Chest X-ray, PA view. Patient: 64 years old, sex M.
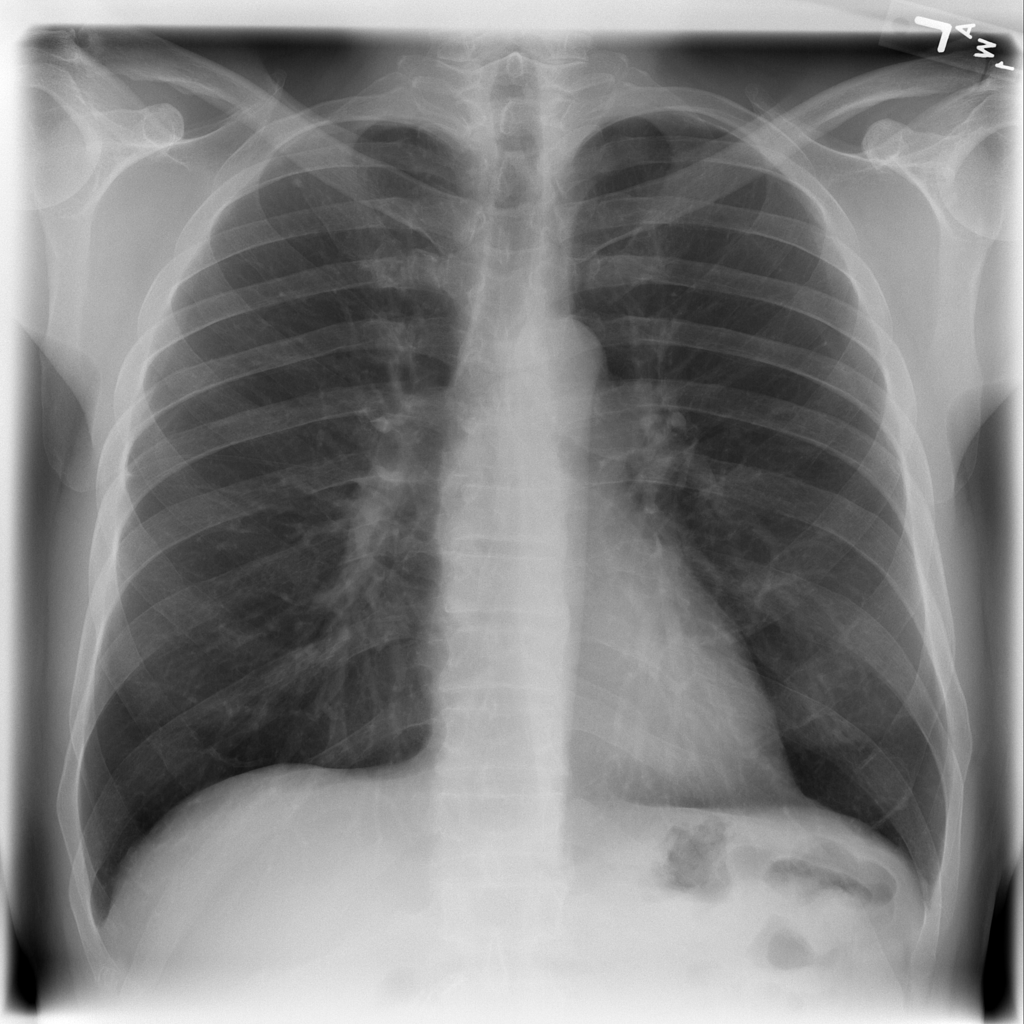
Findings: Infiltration